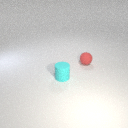
small red rubber sphere behind small cyan rubber cylinder